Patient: sex M, age 29
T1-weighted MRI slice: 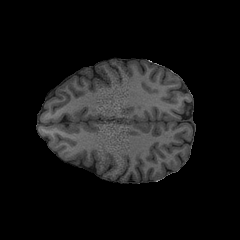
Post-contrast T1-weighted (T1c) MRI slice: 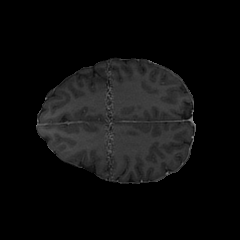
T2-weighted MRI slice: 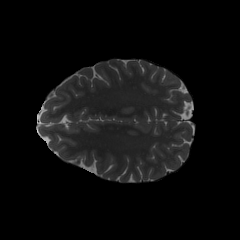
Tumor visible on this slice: no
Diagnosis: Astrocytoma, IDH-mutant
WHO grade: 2